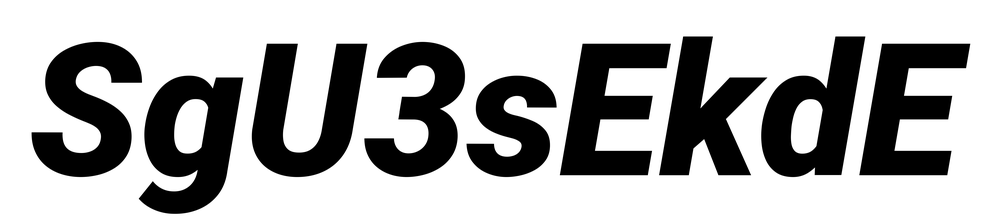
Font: Roboto-Italic_Black_Italic